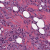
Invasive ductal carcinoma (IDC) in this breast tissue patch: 1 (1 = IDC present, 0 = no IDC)